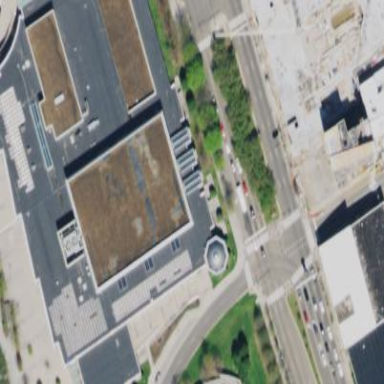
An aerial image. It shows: Conference center building.